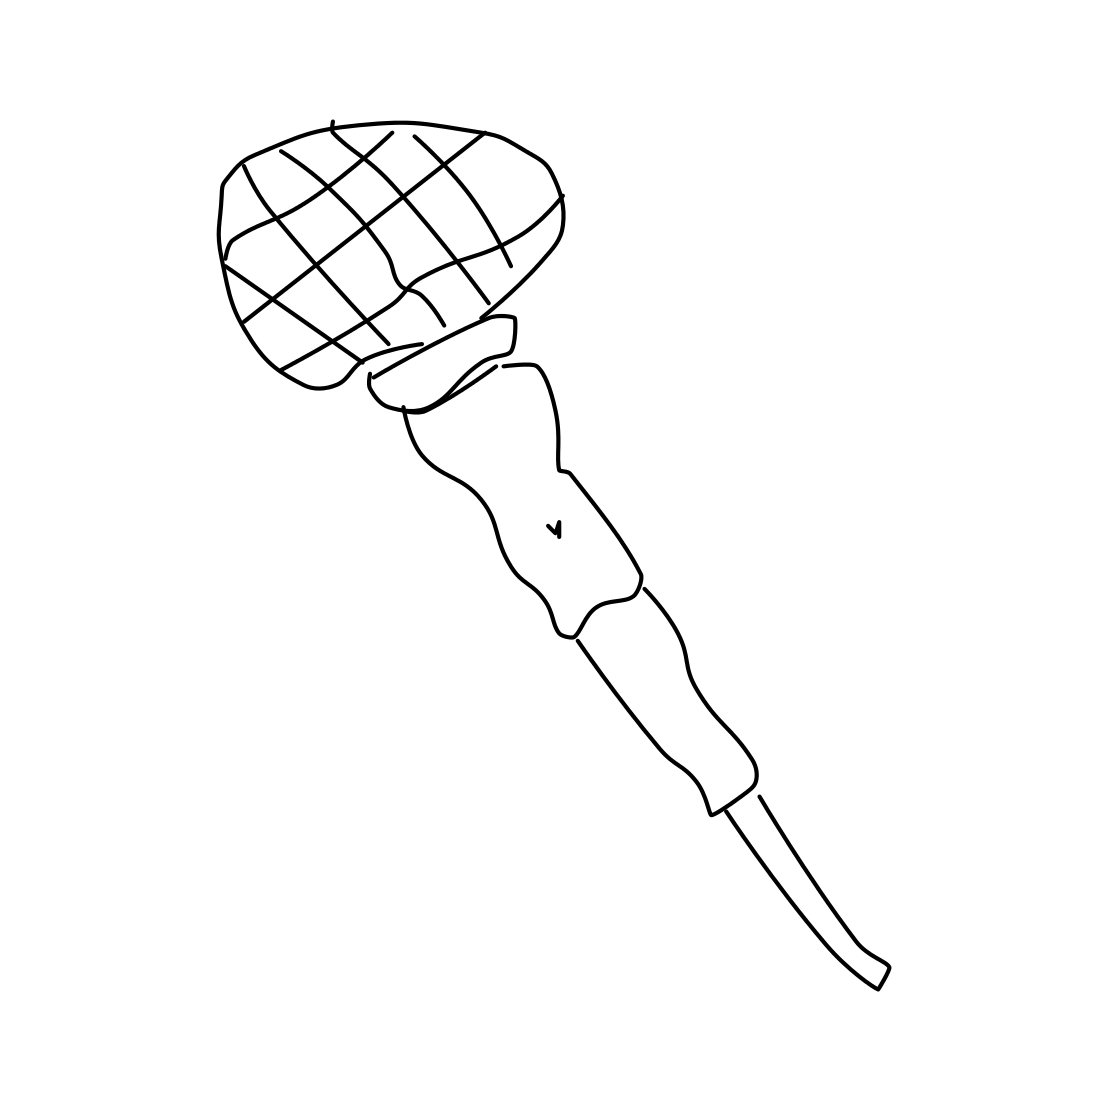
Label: microphone